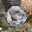
Label: 0